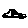
Label: car